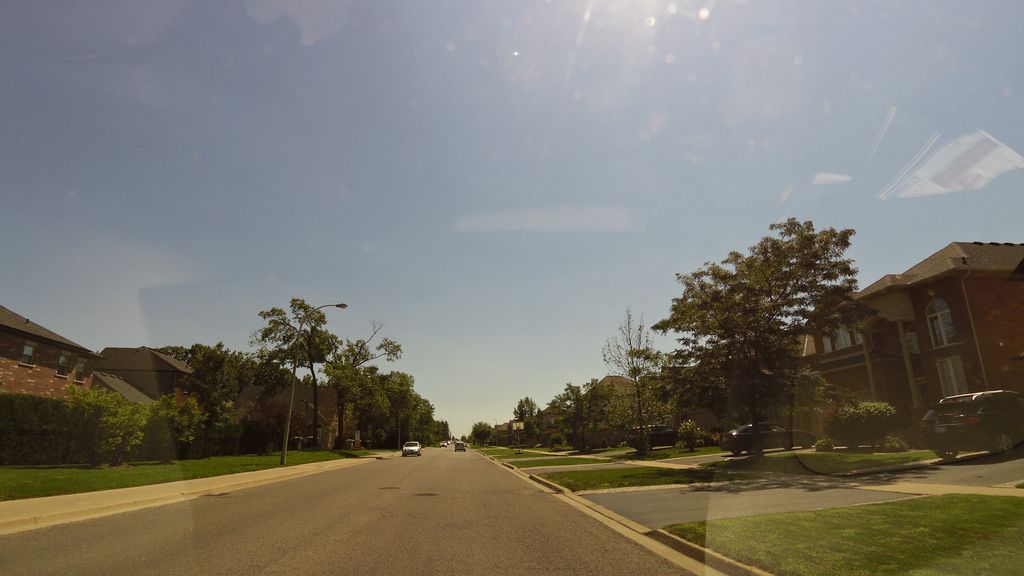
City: hamilton